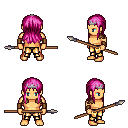
a pixel art fantasy rpg character, male body template, human, tanned skin, leather shoulder armor, gold greaves, pink unkempt hairstyle, silver tiara, leather bracers, spear, four views (front, back, left, right), 2x2 character sprite sheet, small pixel art, hard edges, no anti-aliasing